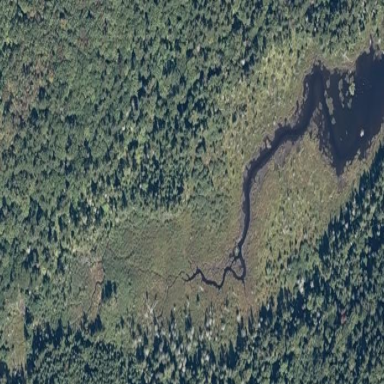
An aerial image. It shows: Marsh wetland.